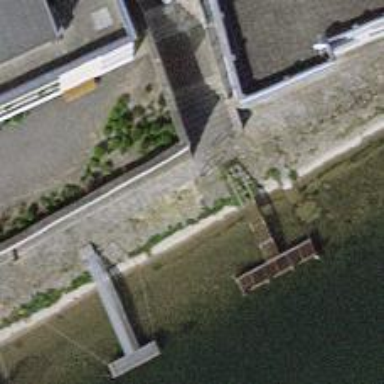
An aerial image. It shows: Set of concrete steps.